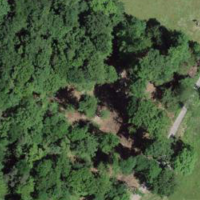
EUNIS habitat code: 45
Species observed at this site:
Cornus sanguinea